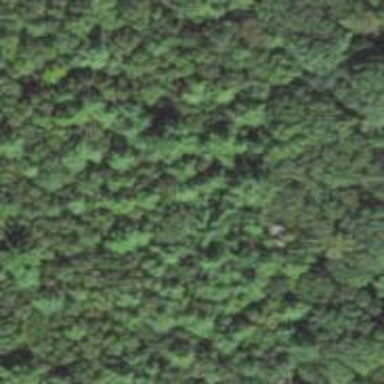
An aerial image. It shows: Needle-leaved woodland.